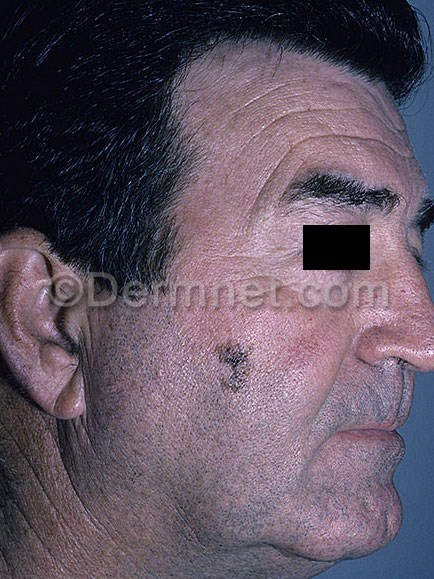
Disease: Melanoma Skin Cancer Nevi and Moles